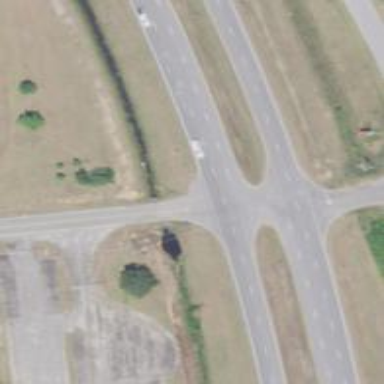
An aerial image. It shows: Road with stop sign.